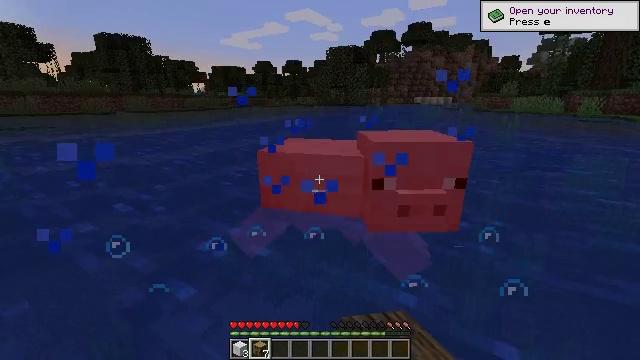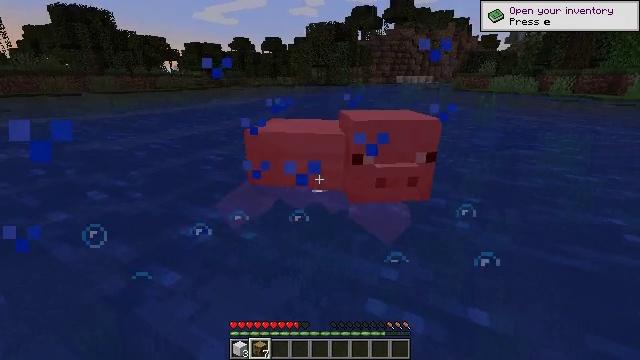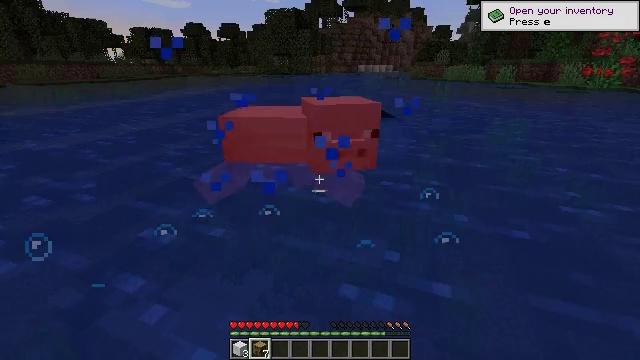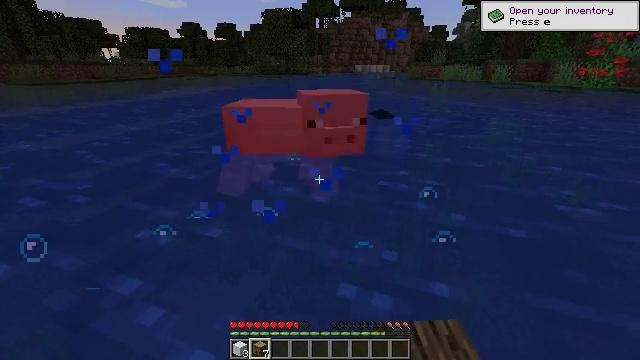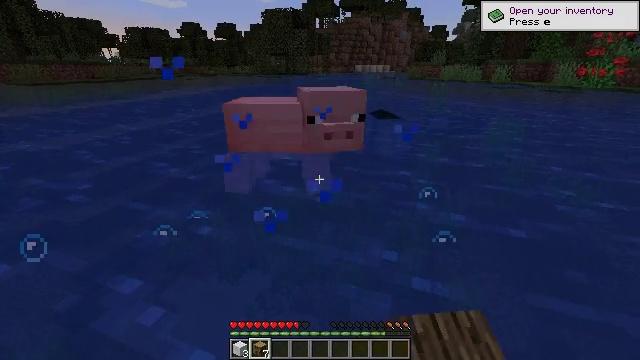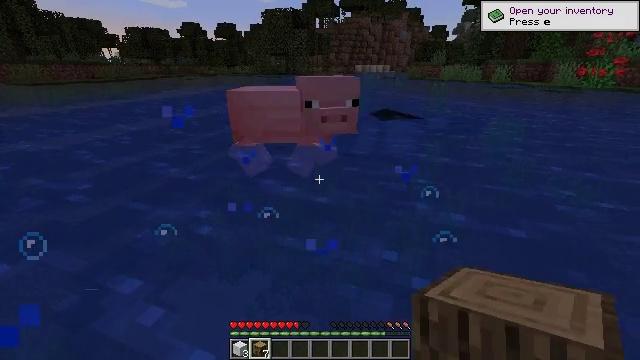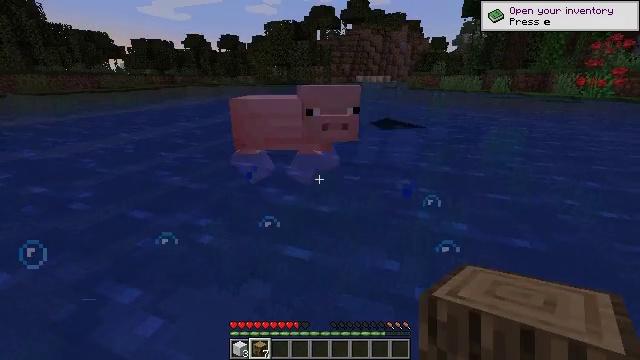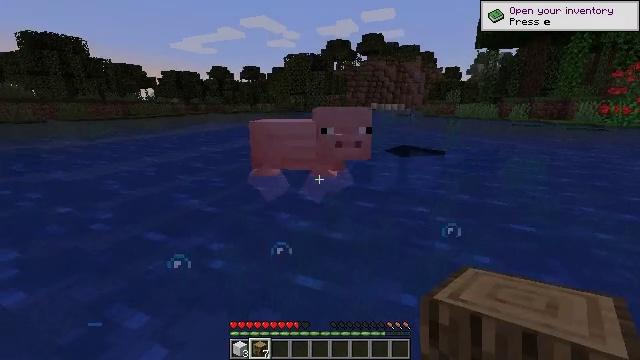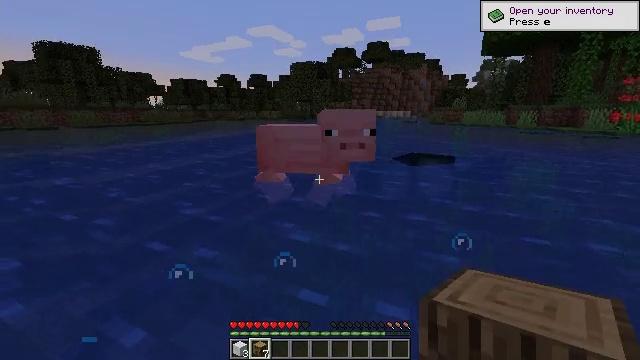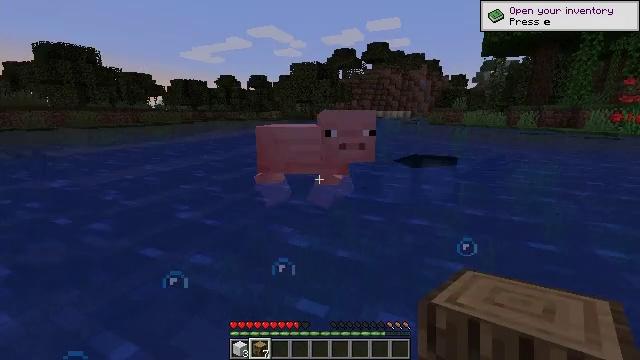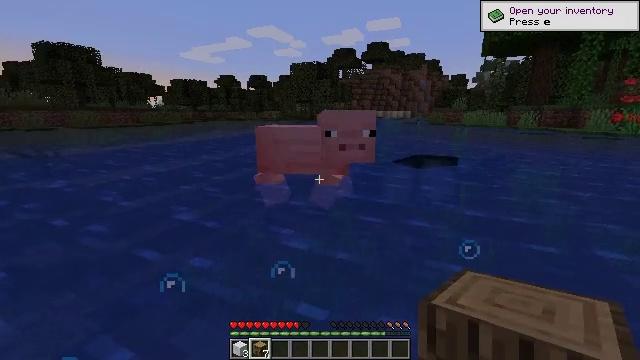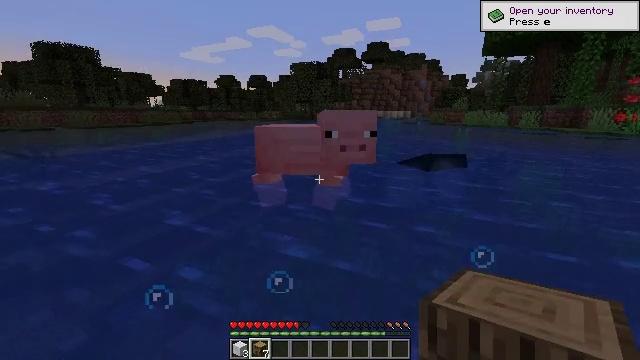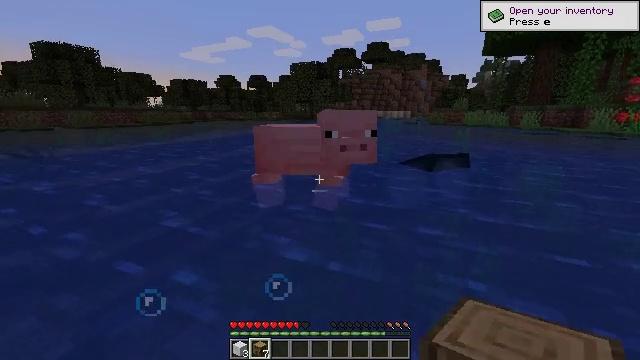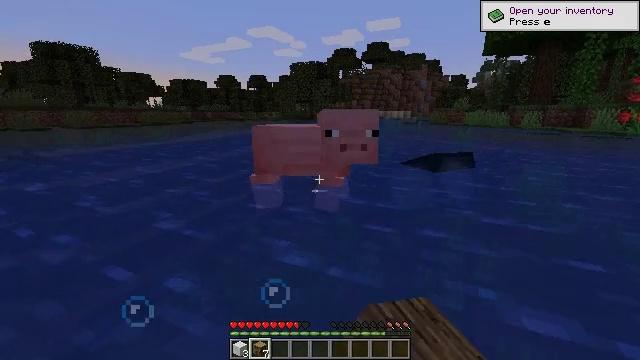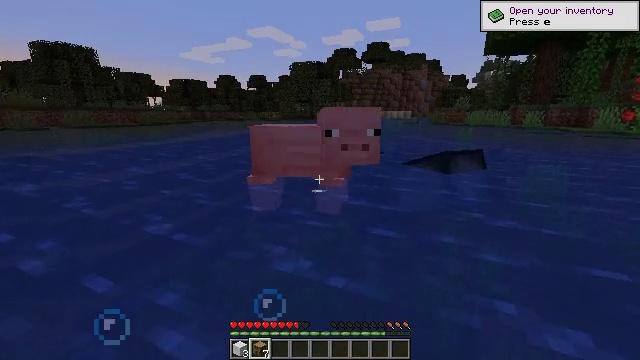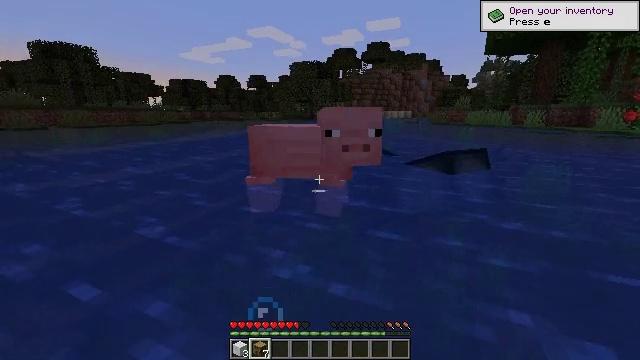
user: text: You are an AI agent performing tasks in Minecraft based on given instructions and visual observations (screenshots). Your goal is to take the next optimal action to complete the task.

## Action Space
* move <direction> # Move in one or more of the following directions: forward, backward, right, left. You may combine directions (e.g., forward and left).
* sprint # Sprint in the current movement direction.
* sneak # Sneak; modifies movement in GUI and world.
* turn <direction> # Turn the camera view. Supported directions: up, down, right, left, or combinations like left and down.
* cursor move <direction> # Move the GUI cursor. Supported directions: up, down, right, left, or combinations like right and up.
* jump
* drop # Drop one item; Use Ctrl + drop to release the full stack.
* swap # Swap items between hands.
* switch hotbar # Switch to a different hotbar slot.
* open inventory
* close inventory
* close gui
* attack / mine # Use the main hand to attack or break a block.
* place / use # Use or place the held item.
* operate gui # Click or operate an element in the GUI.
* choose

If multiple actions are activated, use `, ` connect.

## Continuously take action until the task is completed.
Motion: motion action
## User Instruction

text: Kill mobs.
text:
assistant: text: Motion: turn right and down, attack / mine
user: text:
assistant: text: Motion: turn right and down
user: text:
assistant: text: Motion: no_op
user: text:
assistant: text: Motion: no_op
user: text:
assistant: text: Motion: no_op
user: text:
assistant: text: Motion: turn up
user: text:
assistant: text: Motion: move forward, turn left and up
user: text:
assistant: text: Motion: move forward, turn left and up
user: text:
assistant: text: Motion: move forward
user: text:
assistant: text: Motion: move forward
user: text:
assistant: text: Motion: move forward
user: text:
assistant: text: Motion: move forward, attack / mine
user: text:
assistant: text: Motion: move forward, attack / mine
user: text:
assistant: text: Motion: move forward, attack / mine
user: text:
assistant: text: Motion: move forward, attack / mine
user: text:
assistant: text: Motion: move forward
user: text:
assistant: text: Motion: move forward, turn up
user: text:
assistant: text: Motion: move forward
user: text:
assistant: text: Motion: move forward
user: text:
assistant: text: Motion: move forward, attack / mine
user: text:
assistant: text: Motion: move forward, attack / mine
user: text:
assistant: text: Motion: move forward, attack / mine
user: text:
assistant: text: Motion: move forward, sprint, attack / mine
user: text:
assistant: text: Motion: move forward, sprint
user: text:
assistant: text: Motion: move forward, sprint, attack / mine
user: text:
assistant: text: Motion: move forward, sprint, attack / mine
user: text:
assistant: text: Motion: move forward, attack / mine
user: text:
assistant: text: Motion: move forward
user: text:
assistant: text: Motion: move forward, attack / mine
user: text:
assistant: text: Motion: move forward, sprint, attack / mine